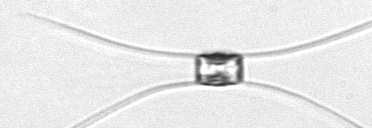
Label: Chaetoceros_similis